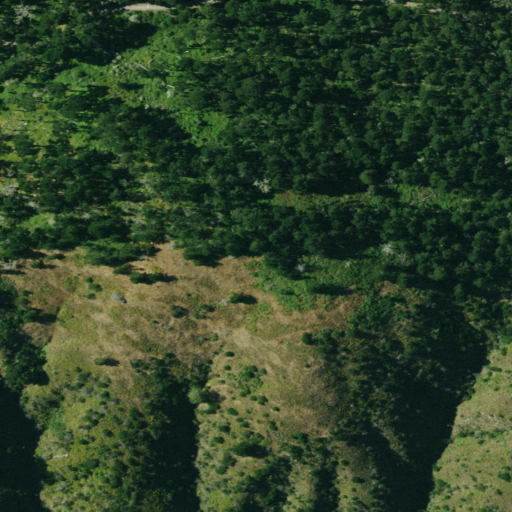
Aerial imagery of mountain in California named Huckleberry Hill containing evergreen forest, shrub, mixed forest, open development, and open water